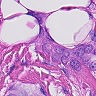
Metastatic tissue present: yes